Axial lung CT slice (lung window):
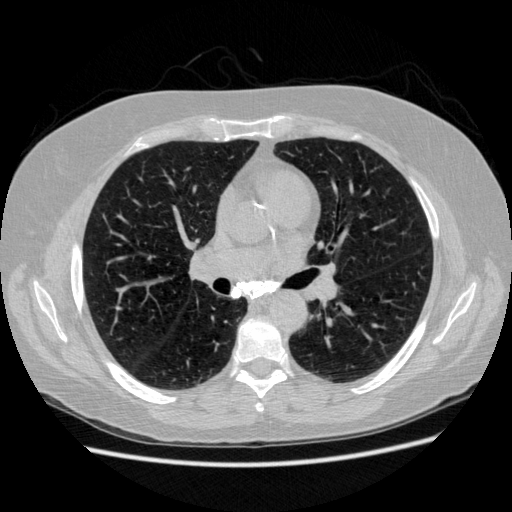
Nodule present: no